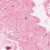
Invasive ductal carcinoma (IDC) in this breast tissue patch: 0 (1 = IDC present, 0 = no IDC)